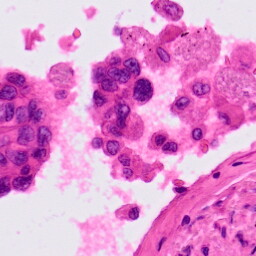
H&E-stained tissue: Lung